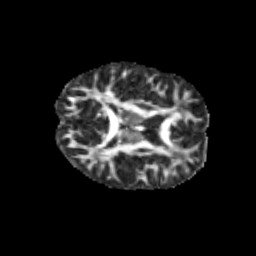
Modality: FA
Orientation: axial
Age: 9
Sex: male
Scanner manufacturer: siemens
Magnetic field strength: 3 T
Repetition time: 3.8 s
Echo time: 0.07 s